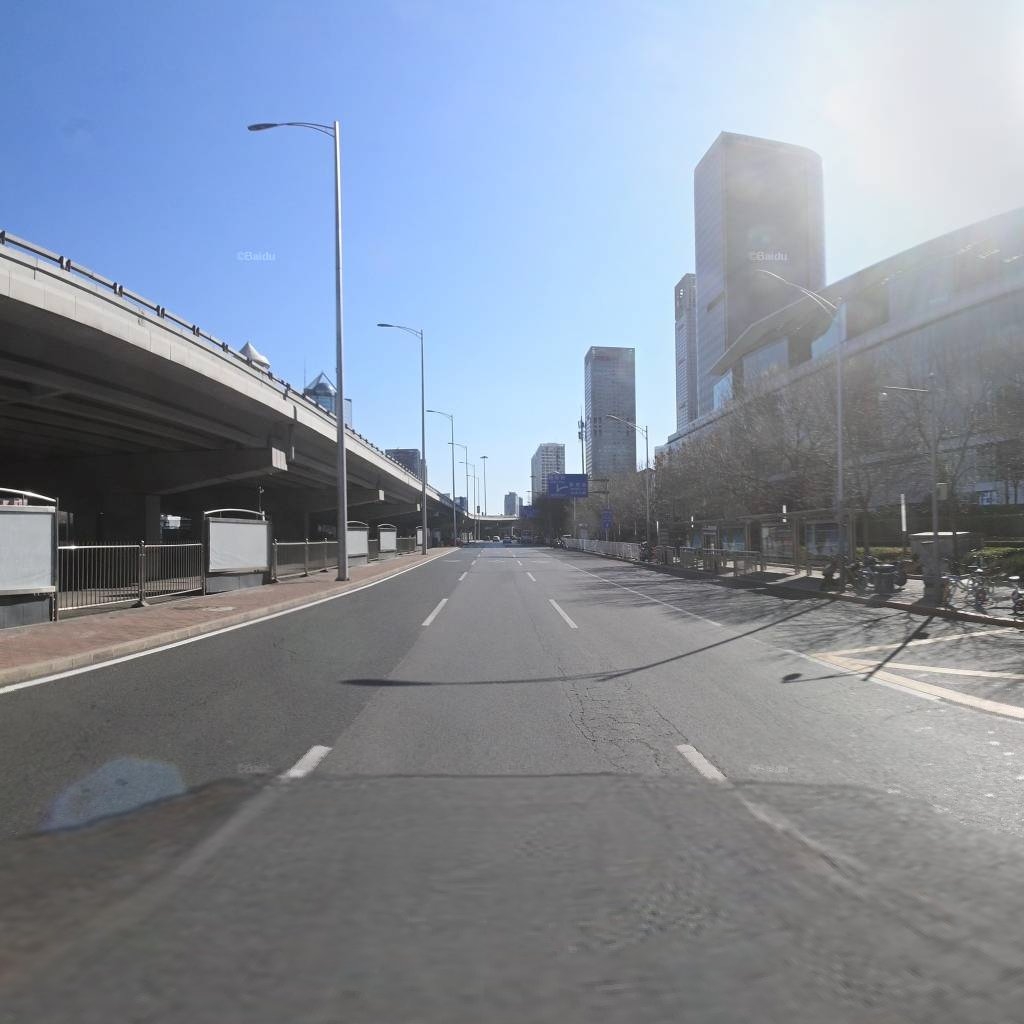
Region: Chaoyang
Road damage annotations: alligator crack